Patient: sex F, age 58
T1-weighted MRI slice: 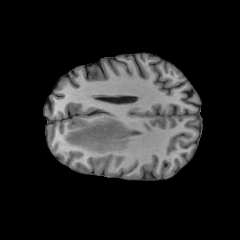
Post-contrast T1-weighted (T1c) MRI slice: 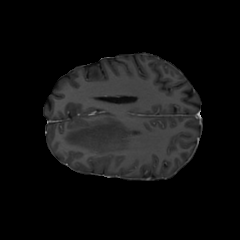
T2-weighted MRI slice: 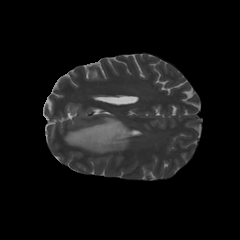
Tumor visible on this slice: yes
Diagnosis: Glioblastoma, IDH-wildtype
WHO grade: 4